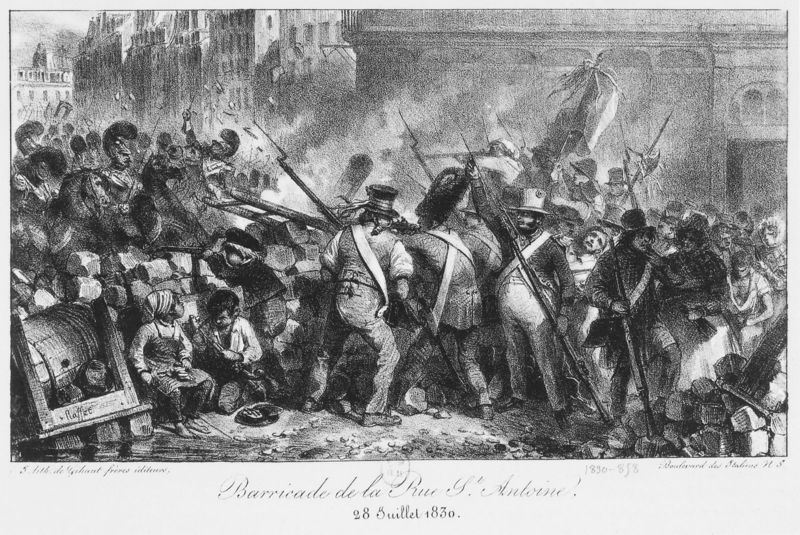
Titel: Barrikade in der Rue St. Antoine, 28. Juli 1830
Künstler: Auguste-Marie Raffet
Institution: Paris, Bibliothèque Nationale
Schlagwörter: kampf, mann, frauen, stadt, frankreich, grau, hüte, männer, straße, zeichnung, gebäude, steine, kinder, pferde, schrift, französisch, angst, krieg, schlacht, soldaten, schwarzweiss, pflastersteine, revolution, uniform, waffen, getümmel, bleistift, kiste, helm, fass, gewehre, juli, barrikade, barrikaden, 1830, kampflärm